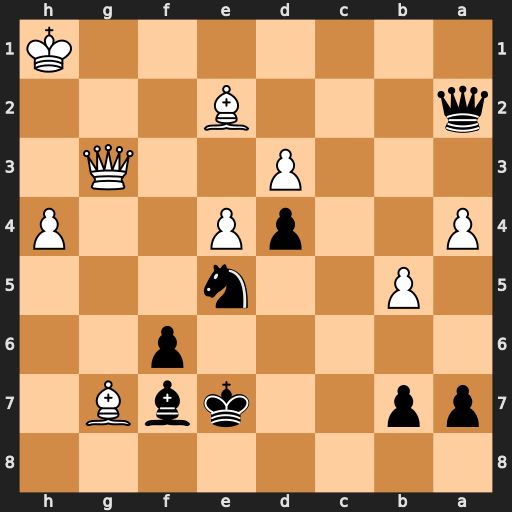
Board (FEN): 8/pp2kbB1/5p2/1P2n3/P2pP2P/3P2Q1/q3B3/7K
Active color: b
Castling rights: -
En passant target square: -
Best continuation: Qxe2 Bxf6+ Kxf6 Qg5+ Ke6 Qf5+ Kd6